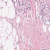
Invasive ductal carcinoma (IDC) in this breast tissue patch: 1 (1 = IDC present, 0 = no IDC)